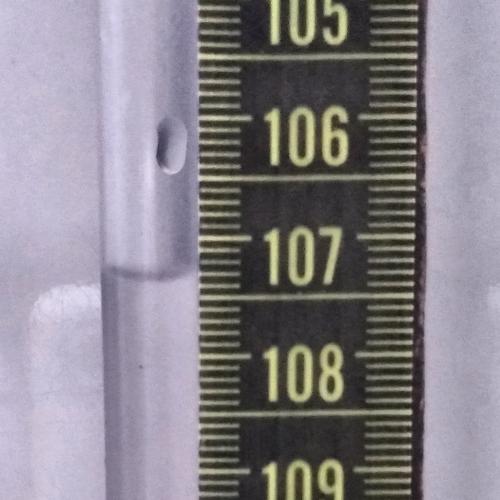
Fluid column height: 107.3 cm